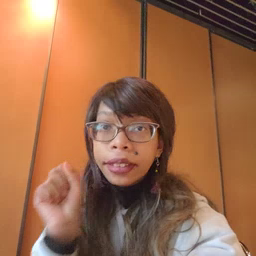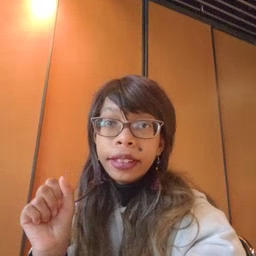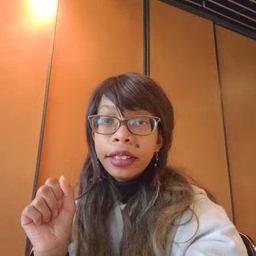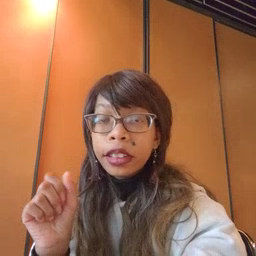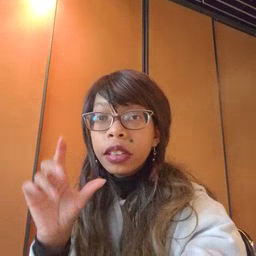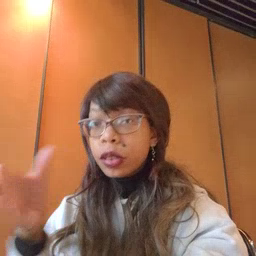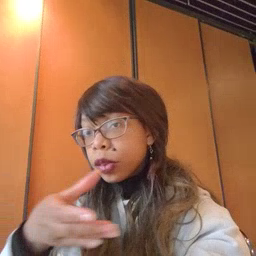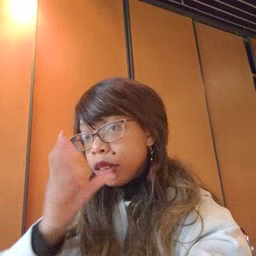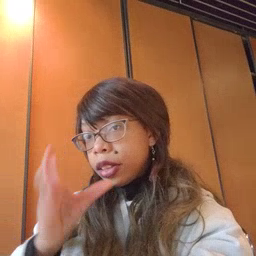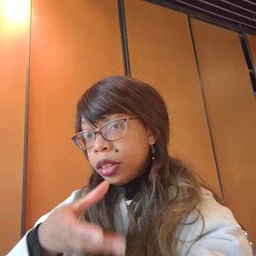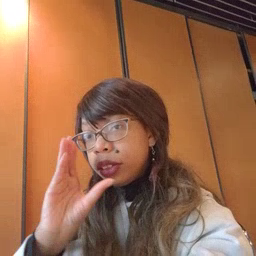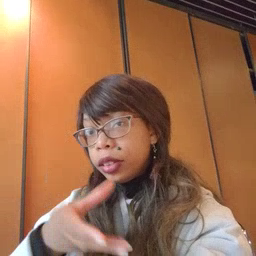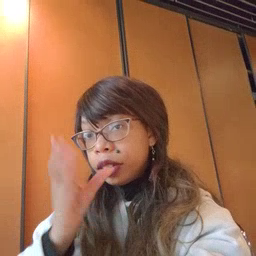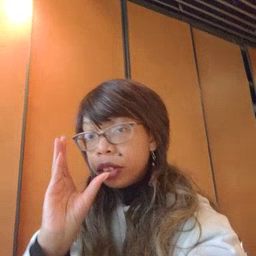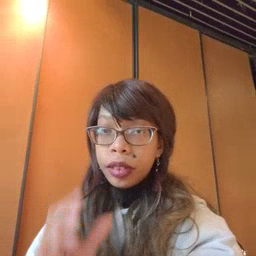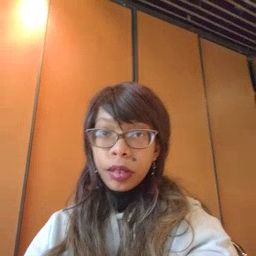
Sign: drink